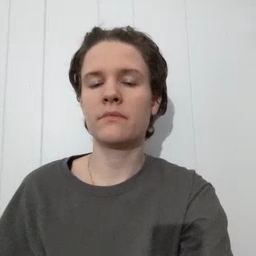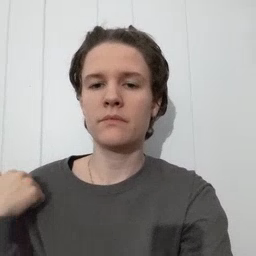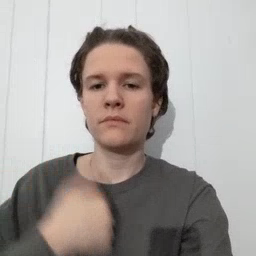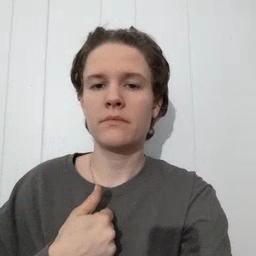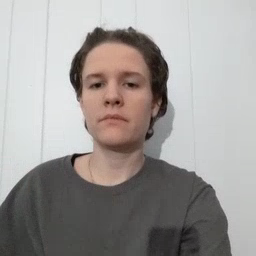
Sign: jacket